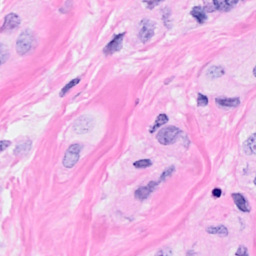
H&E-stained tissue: Breast